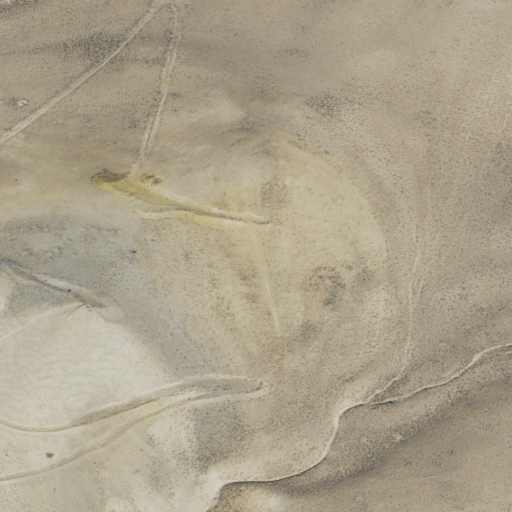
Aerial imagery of mountain in Idaho named Mineral Hill containing grassland and shrub